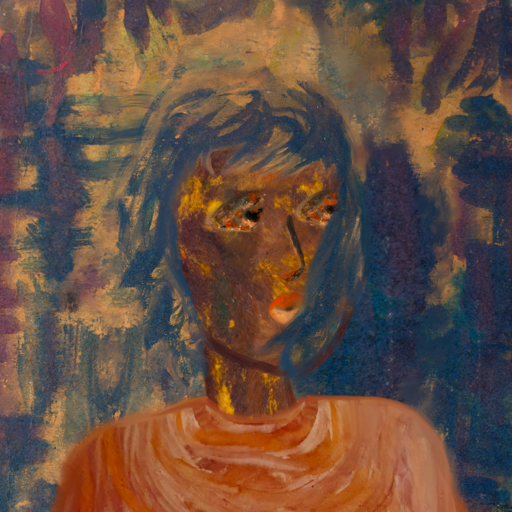
Background: InTheSun, Head And Neck Side: Comrade, Face Side: Gypsy_Queen, Bust: Pious_Lady, Hair Side: In_The_Sun, Head Accessory: Blank, Second Necklace: Blank, Necklace: Blank, Baby: Blank